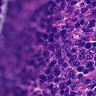
Metastatic tissue present: no